Chest X-ray. View position: PA
Patient age: 62
Patient sex: F
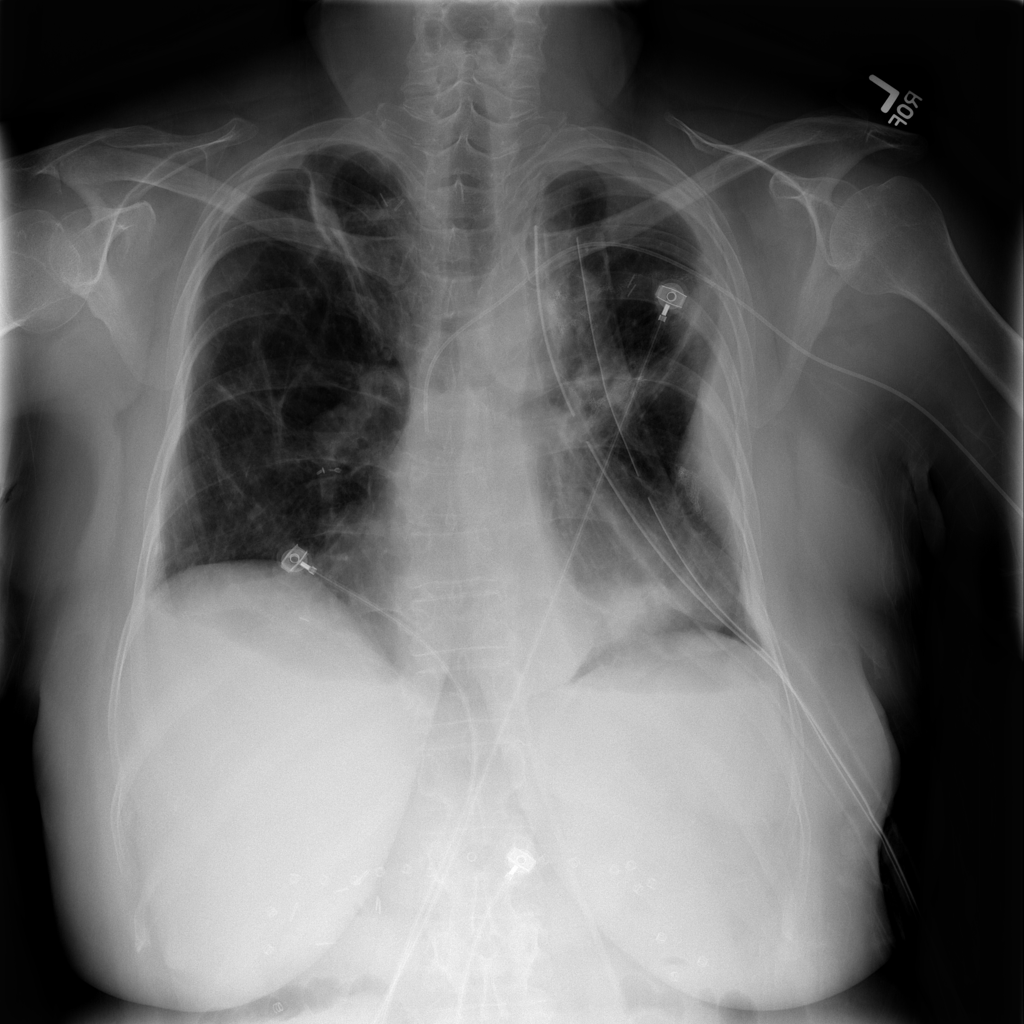
Finding: Pneumothorax